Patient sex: F
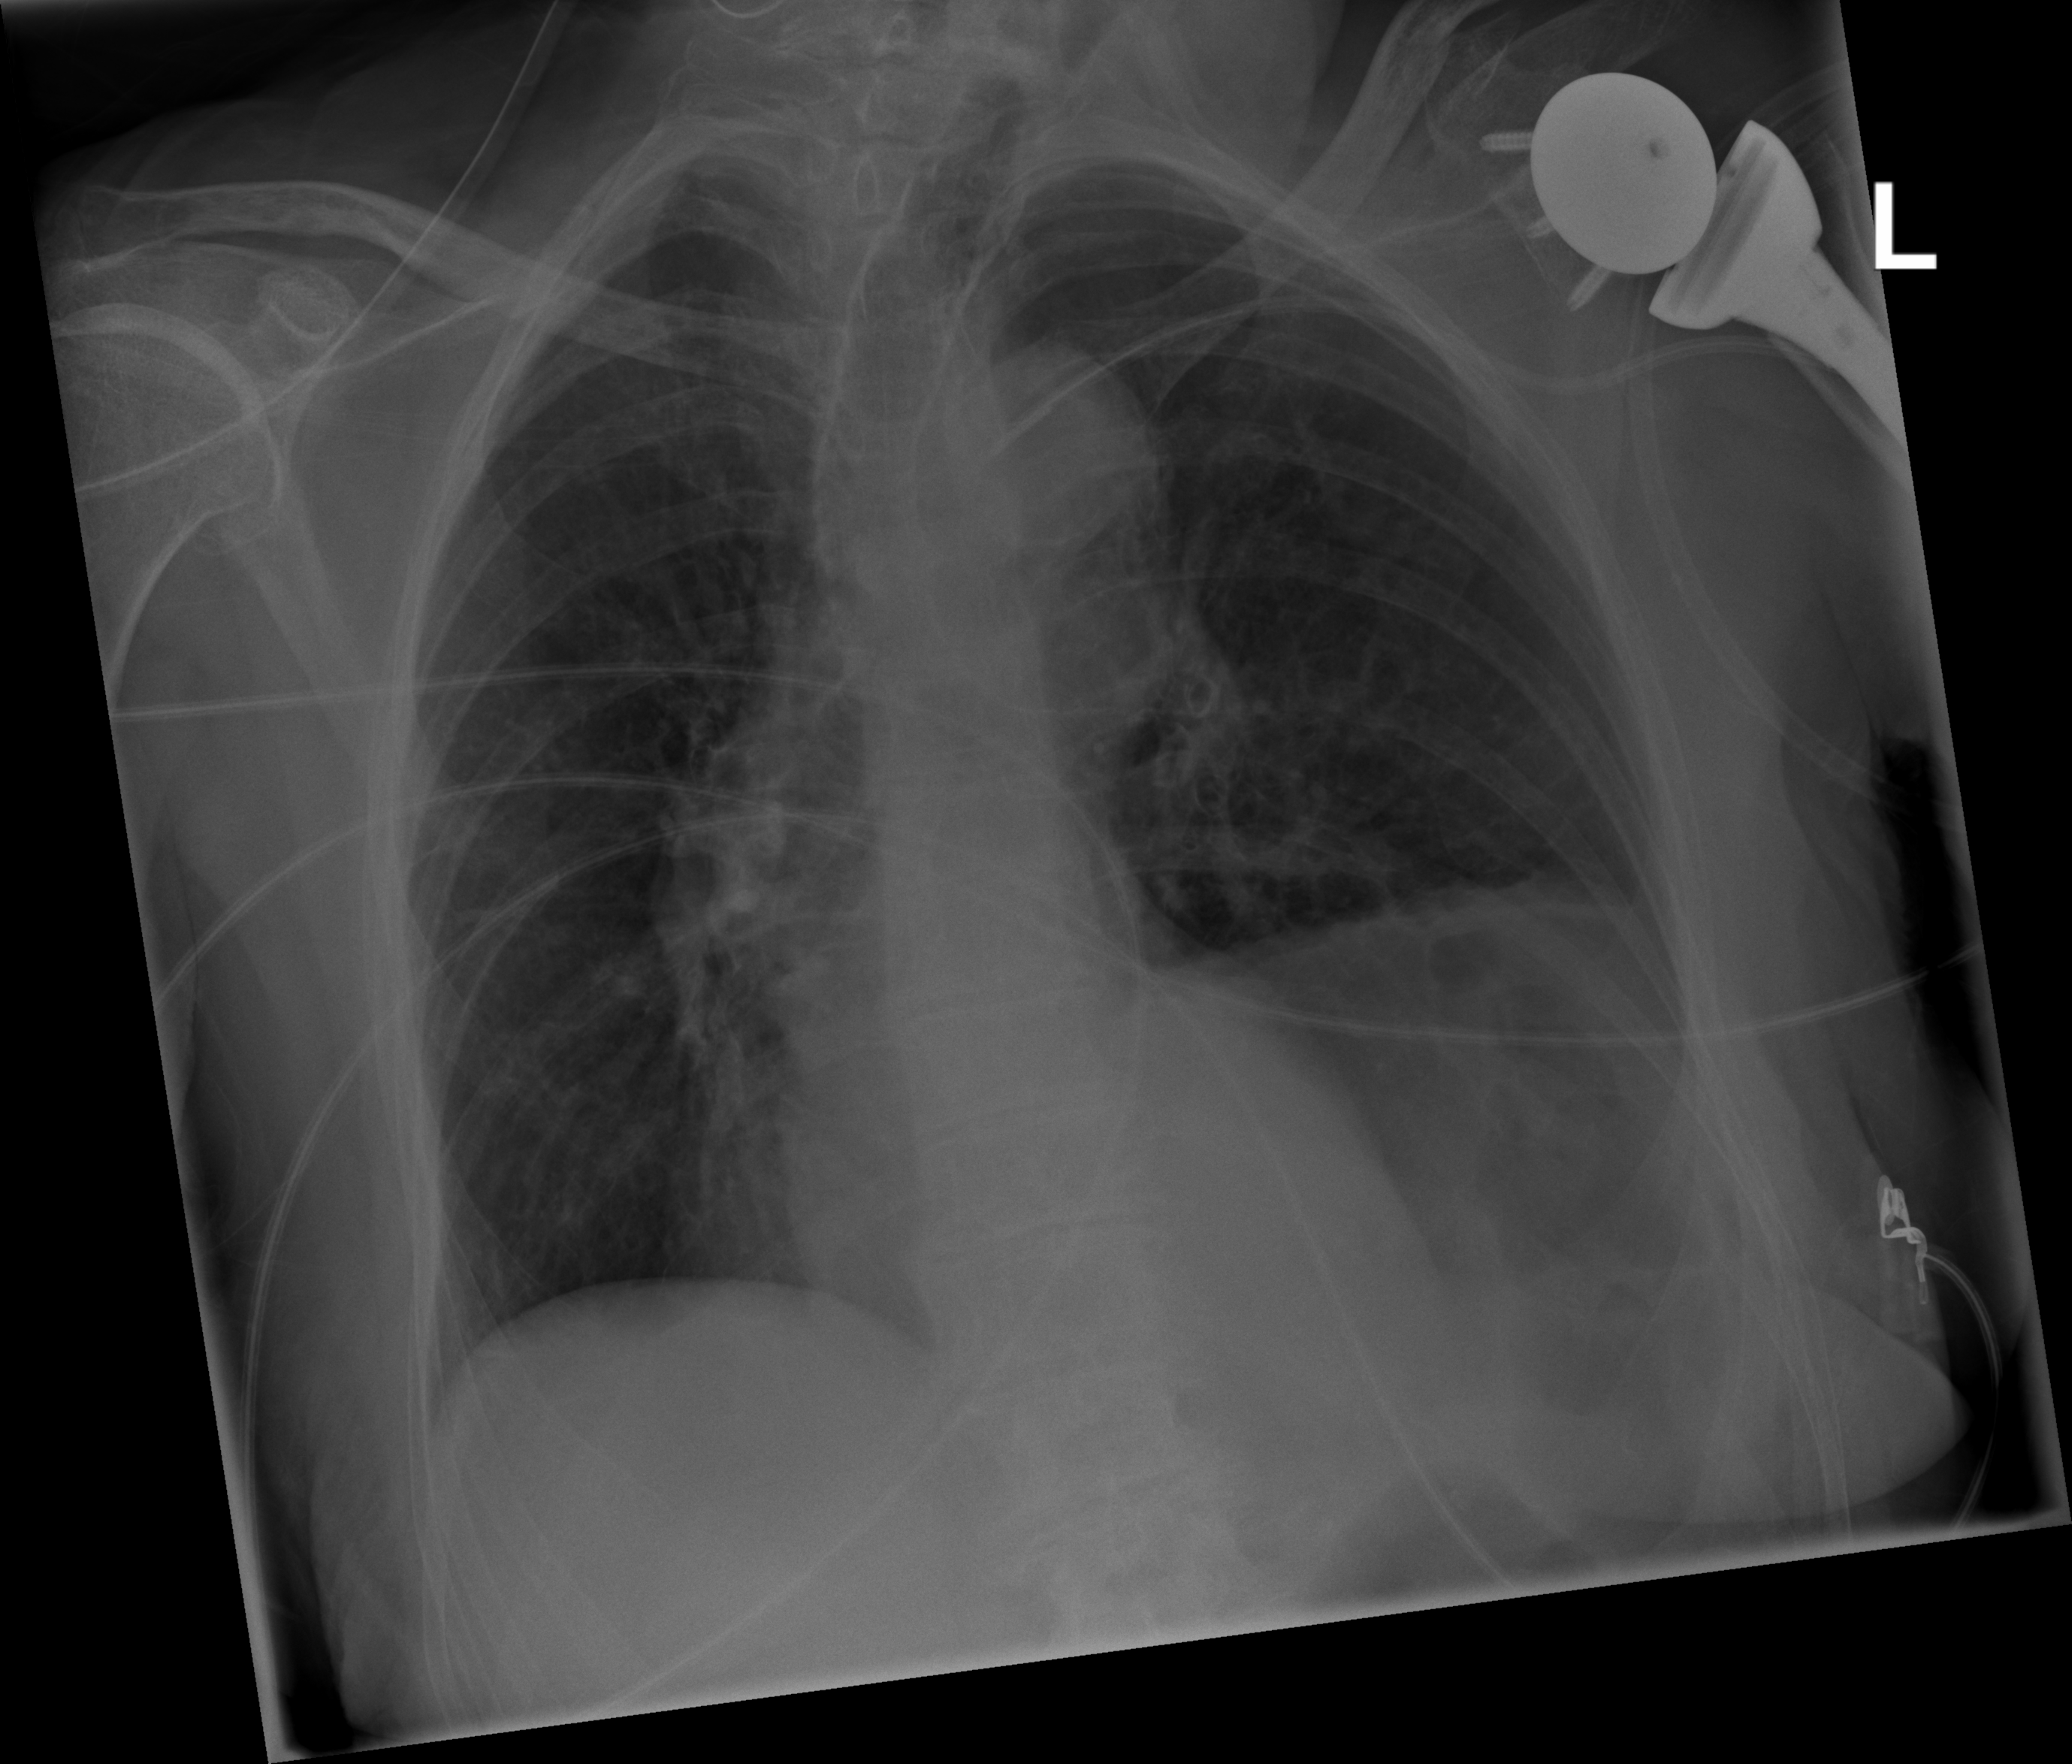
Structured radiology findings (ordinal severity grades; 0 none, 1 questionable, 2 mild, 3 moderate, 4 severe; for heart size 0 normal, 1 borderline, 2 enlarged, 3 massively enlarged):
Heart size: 0
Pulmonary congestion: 0
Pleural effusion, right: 0
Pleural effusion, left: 2
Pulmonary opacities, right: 2
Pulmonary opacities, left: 2
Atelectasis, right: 2
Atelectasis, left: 3